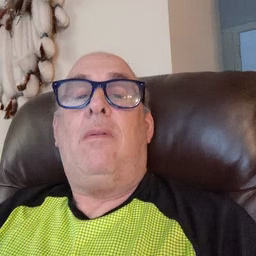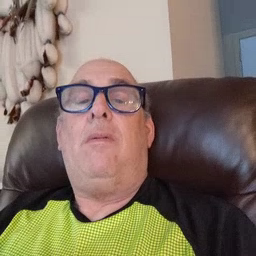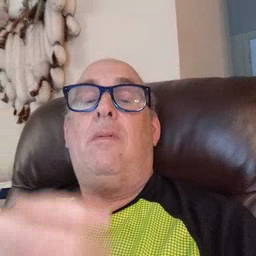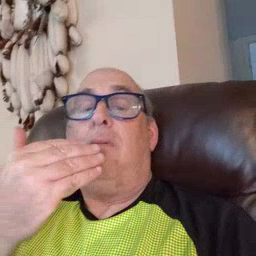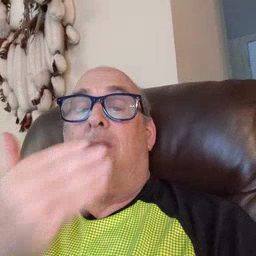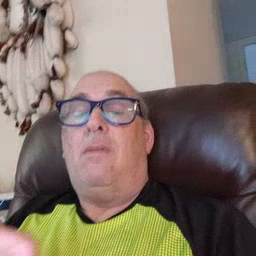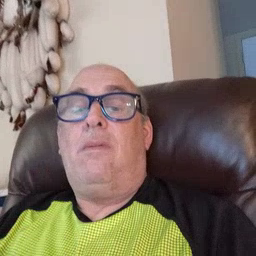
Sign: thankyou